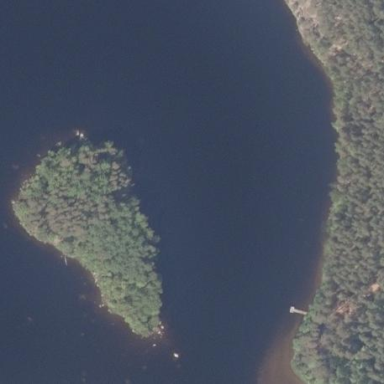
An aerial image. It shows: Island.